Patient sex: M
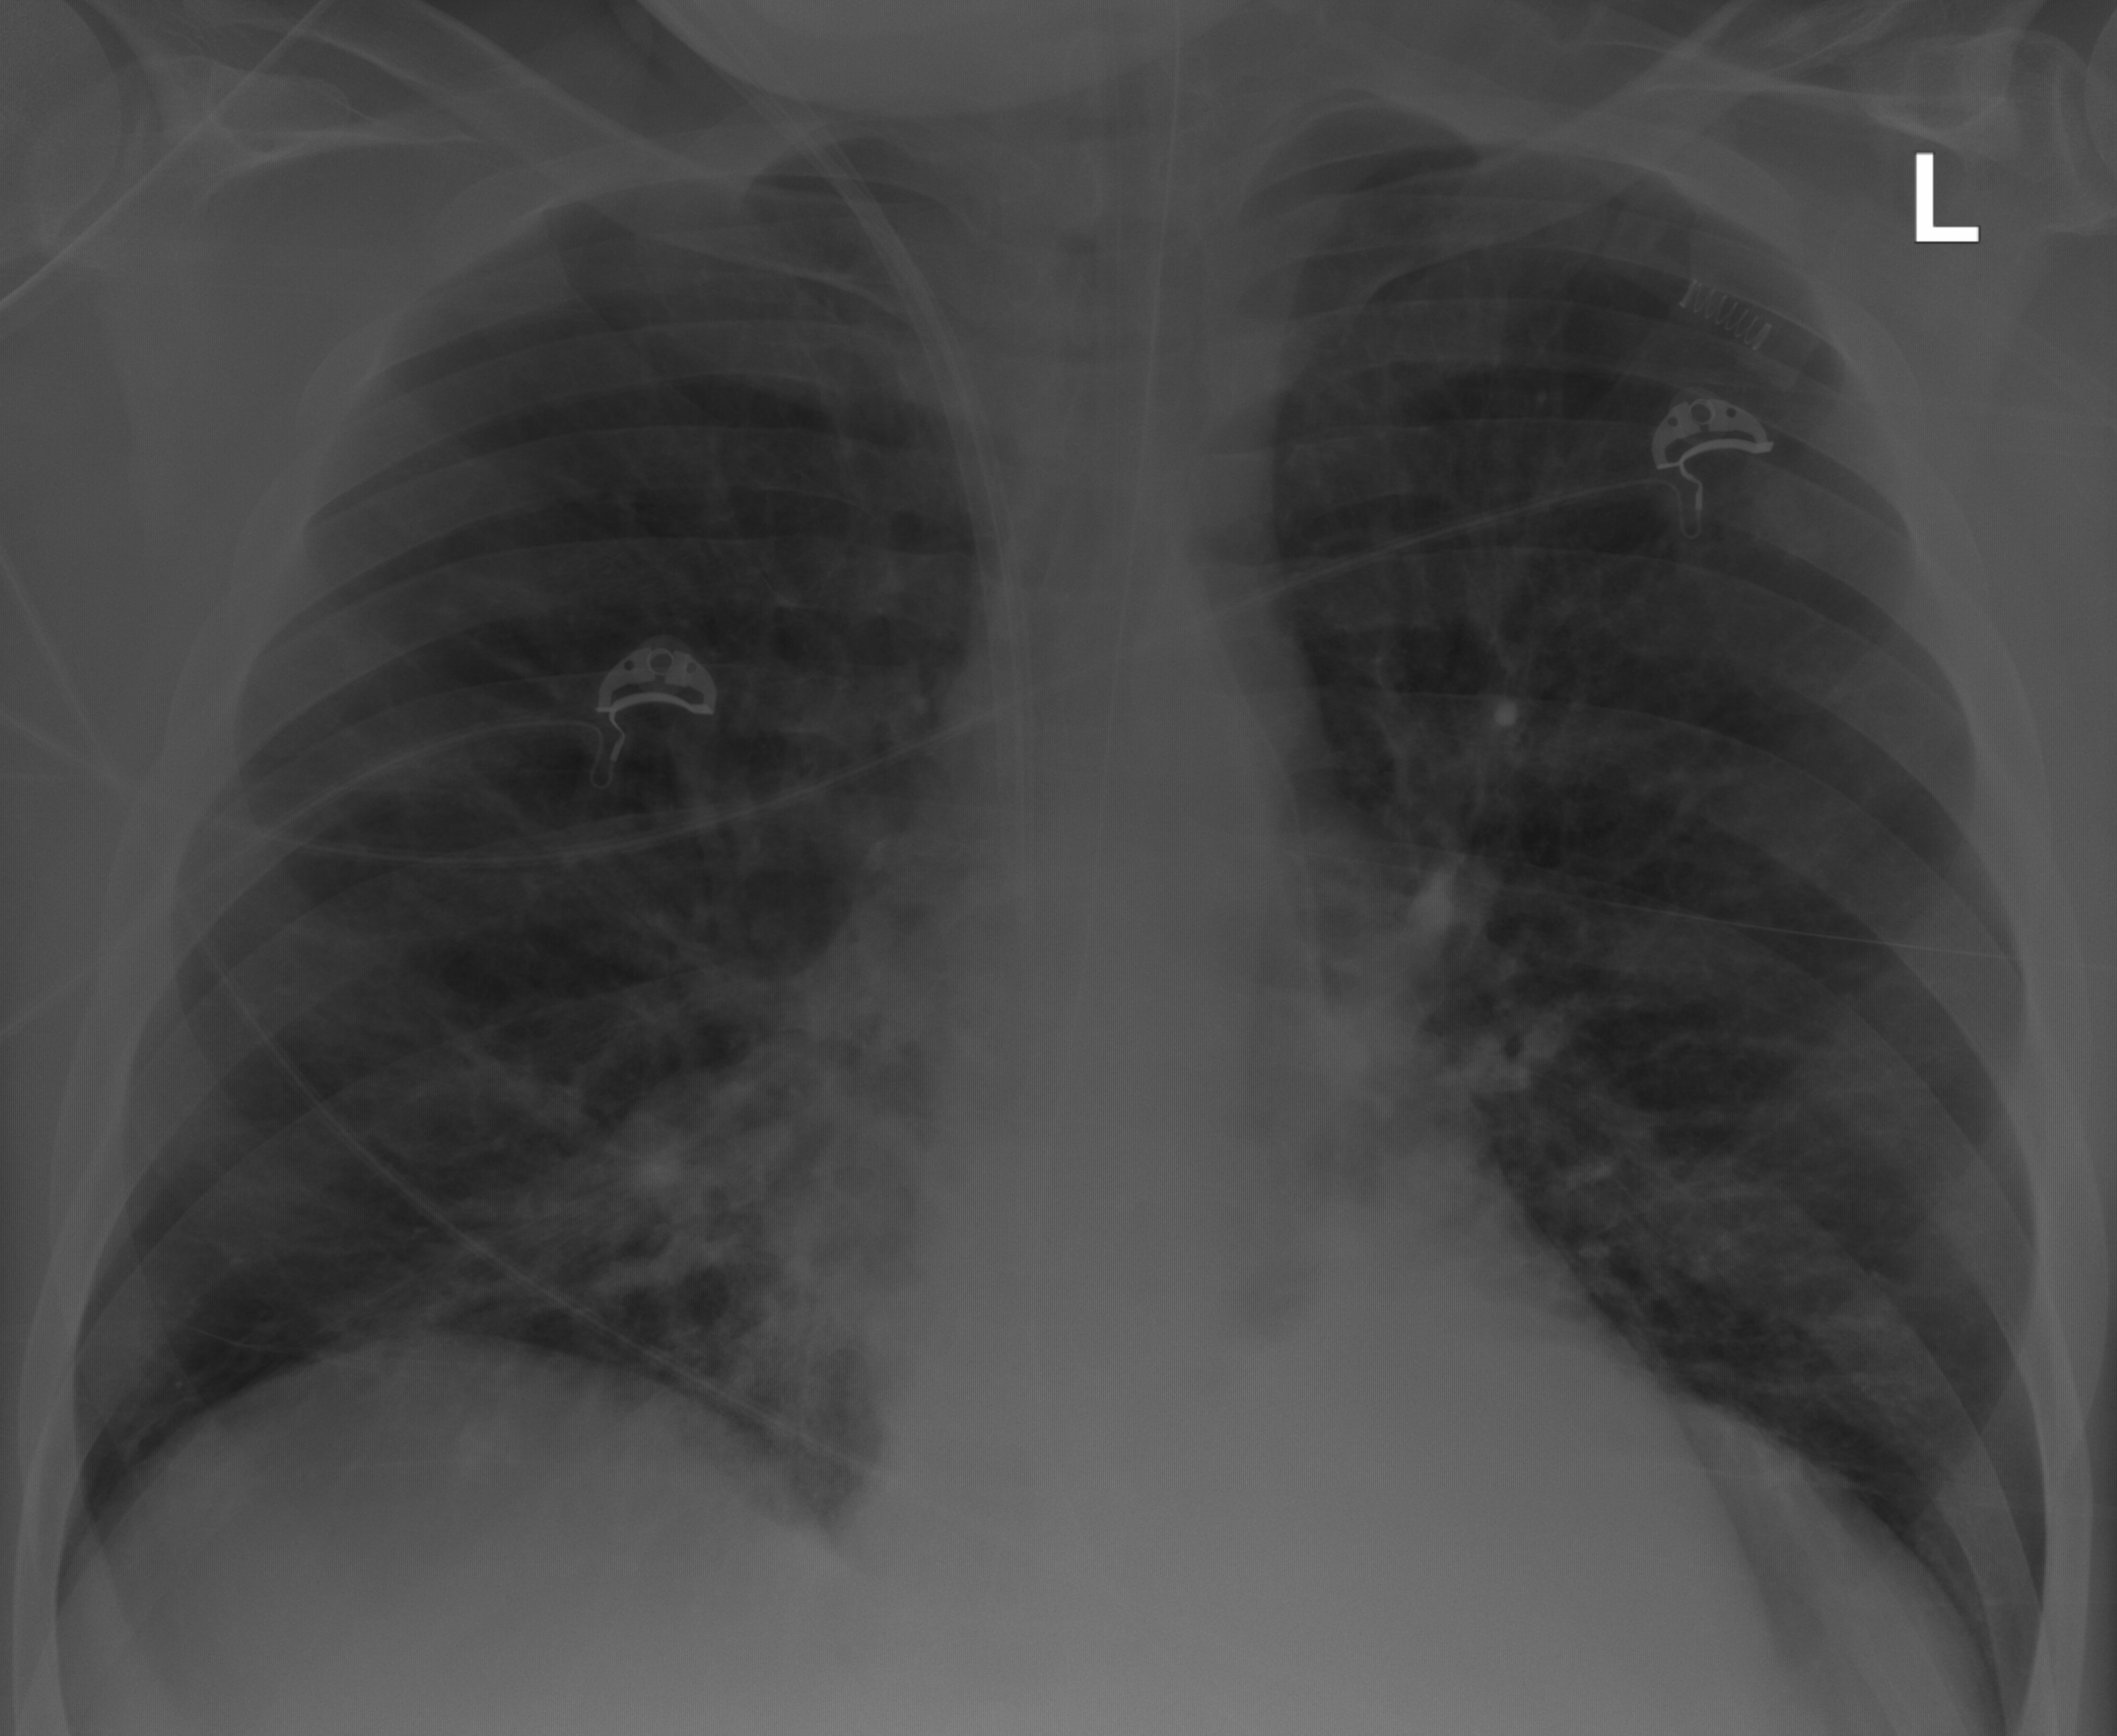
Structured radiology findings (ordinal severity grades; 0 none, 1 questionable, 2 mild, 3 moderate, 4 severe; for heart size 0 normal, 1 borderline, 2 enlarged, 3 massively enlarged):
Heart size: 1
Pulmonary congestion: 0
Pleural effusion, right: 0
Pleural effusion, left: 0
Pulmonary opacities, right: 3
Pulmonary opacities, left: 0
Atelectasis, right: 3
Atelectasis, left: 0